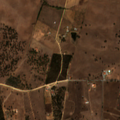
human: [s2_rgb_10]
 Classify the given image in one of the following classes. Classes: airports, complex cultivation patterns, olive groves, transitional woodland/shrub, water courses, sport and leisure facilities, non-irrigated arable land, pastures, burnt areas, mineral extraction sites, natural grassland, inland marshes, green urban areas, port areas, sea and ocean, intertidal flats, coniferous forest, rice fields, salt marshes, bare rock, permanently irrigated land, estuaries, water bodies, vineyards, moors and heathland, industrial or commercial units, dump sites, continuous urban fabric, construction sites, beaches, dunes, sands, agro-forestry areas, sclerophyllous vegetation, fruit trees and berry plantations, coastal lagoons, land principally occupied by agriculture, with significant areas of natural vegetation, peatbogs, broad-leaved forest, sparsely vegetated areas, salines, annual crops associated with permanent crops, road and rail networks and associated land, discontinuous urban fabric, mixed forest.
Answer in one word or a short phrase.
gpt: non-irrigated arable land, pastures, complex cultivation patterns, agro-forestry areas, broad-leaved forest